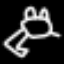
Label: frog